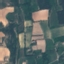
Land use / land cover class: PermanentCrop